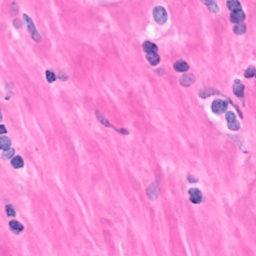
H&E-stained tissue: Breast